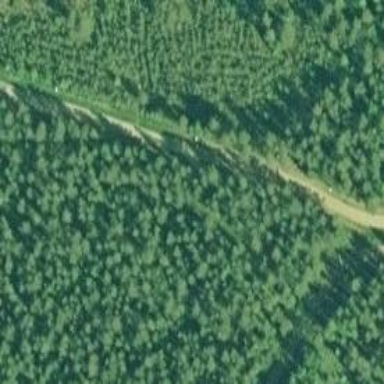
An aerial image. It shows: Path with excellent trail visibility.